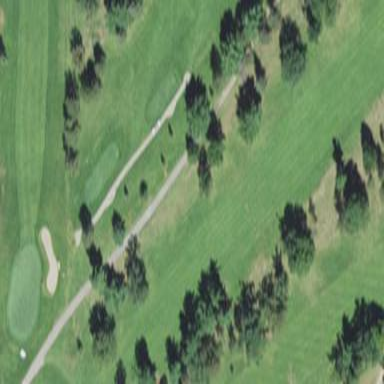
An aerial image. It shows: Golf fairway surrounded by grass.